Field crop: maize
Growth stage: 1
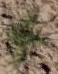
Species: salsola